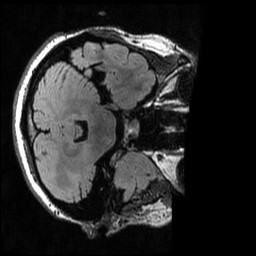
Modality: T2w
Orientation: axial
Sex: female
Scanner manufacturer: ge
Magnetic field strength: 3 T
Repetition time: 6 s
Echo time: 0.1258 s